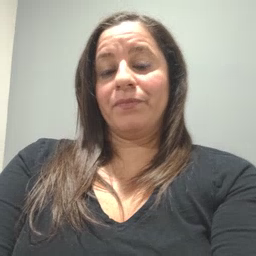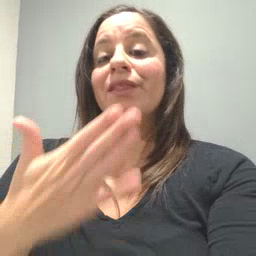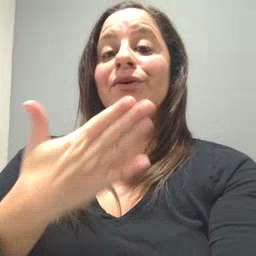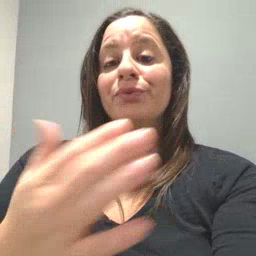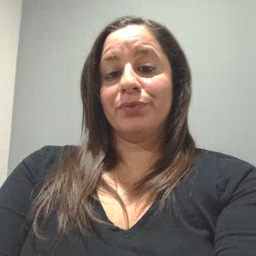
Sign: thankyou